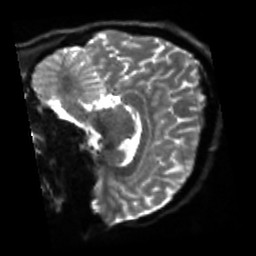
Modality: sbref
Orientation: sagittal
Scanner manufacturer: siemens
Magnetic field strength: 3 T
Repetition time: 4 s
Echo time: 0.0594 s